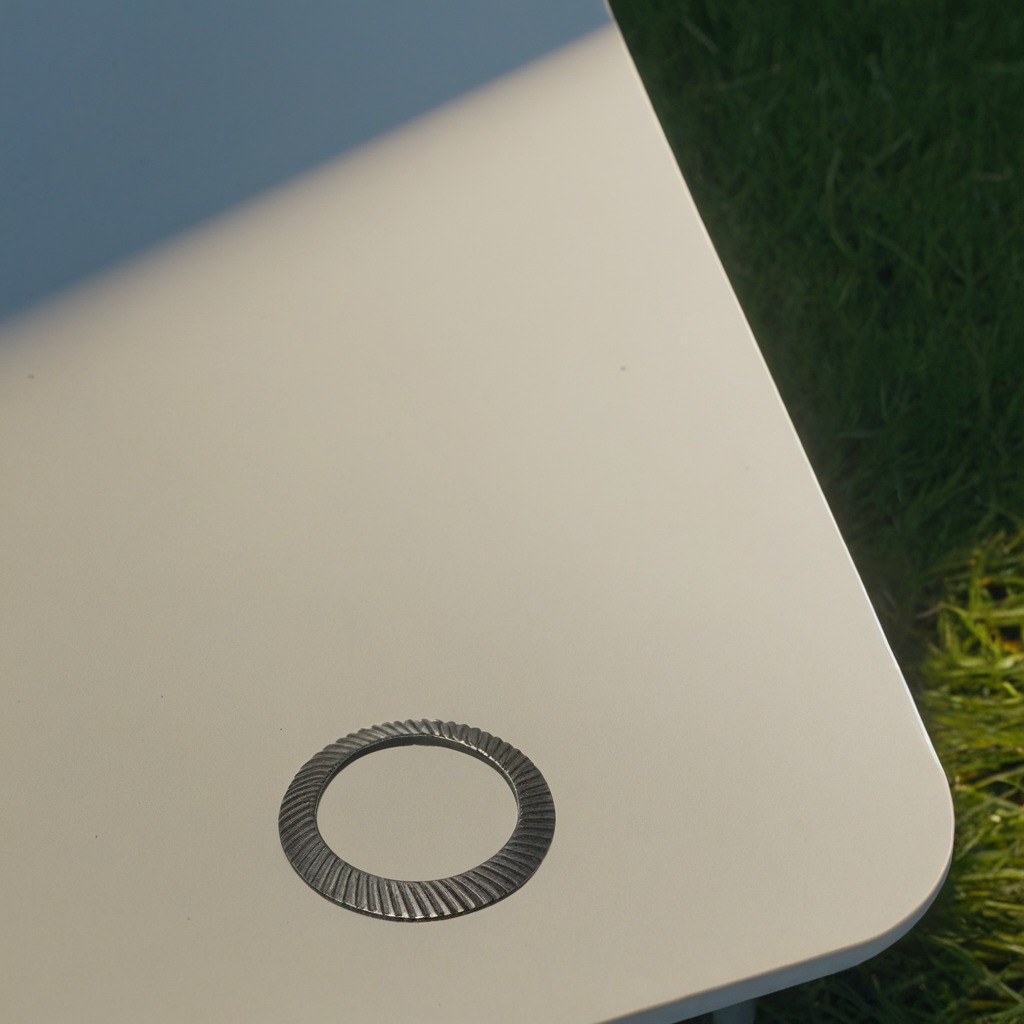
A flat metal washer is lying on a textured surface in a temporary outdoor tool station.